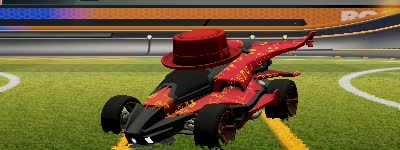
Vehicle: aftershock